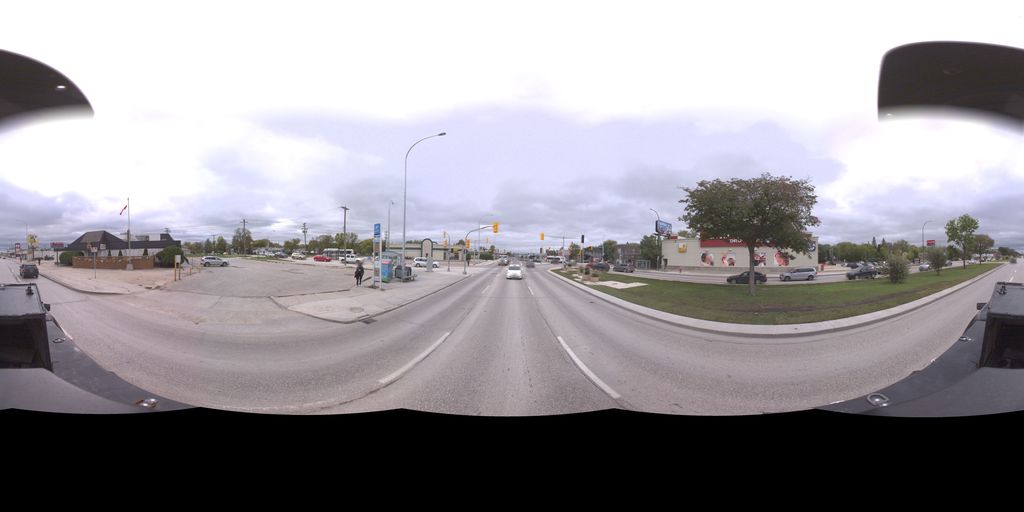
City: winnipeg